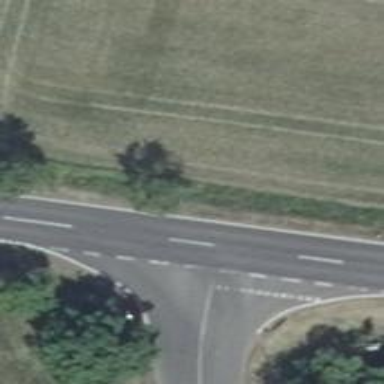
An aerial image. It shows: Secondary road with asphalt surface.